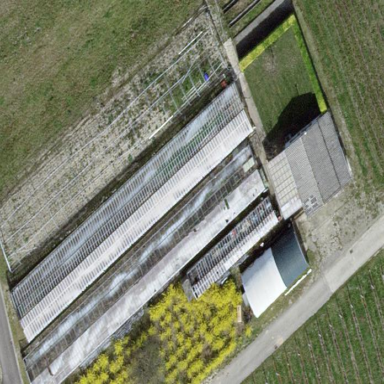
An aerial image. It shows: Area dedicated to greenhouse horticulture.